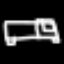
Label: bed